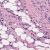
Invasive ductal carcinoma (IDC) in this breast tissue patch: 1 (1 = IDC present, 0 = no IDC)